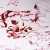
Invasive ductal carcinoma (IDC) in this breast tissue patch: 0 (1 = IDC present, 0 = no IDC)